Field crop: maize
Growth stage: 2
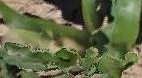
Species: maize